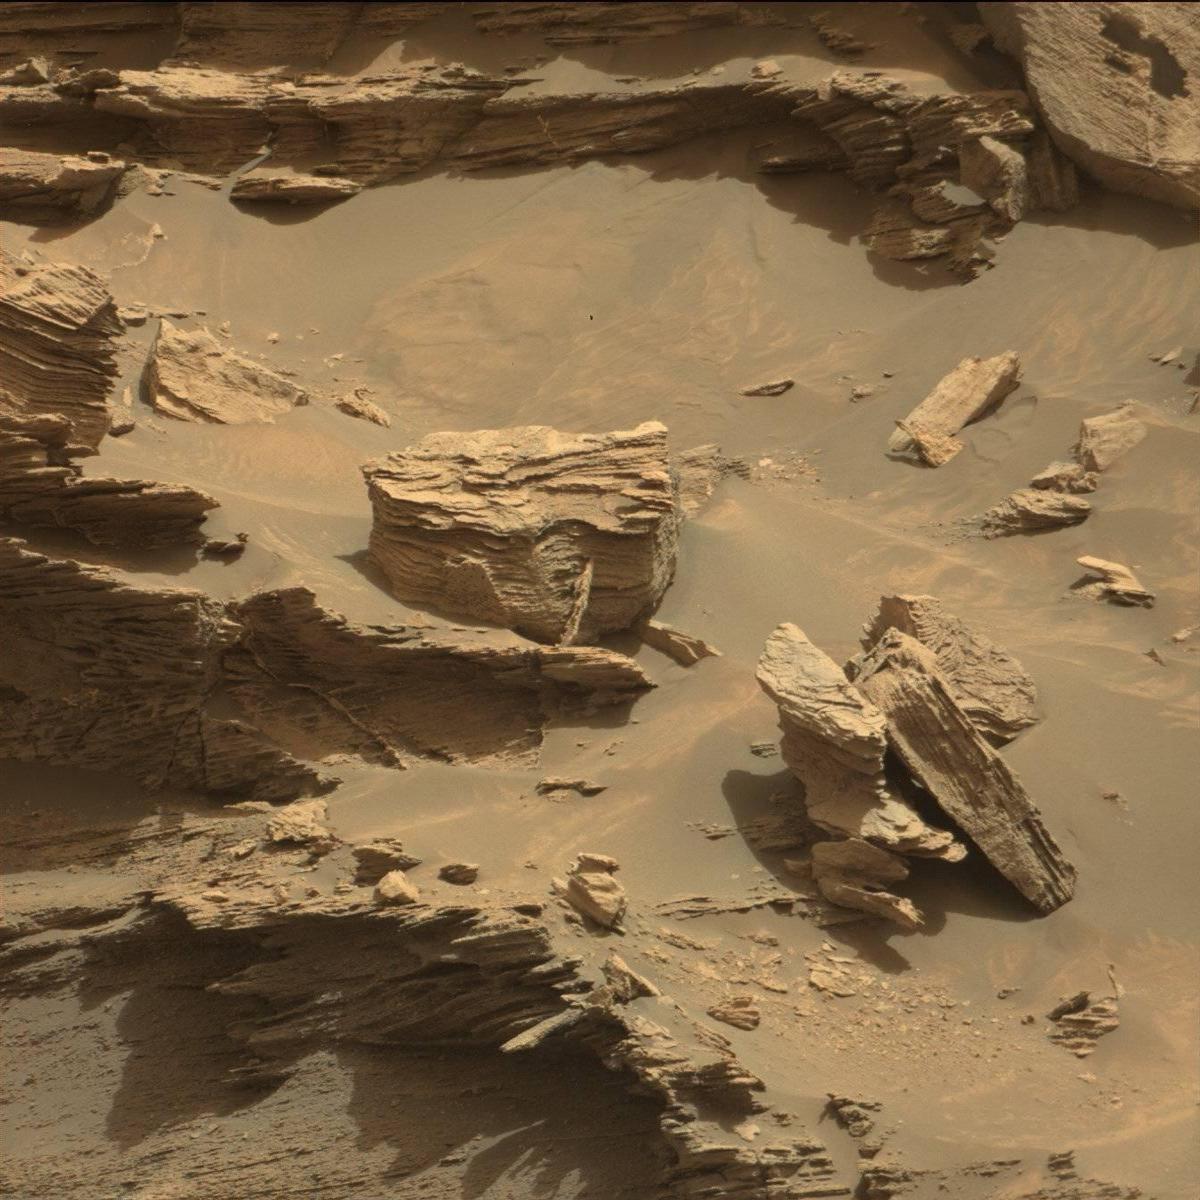
Terrain classes present: Bedrock, Sand / Soil